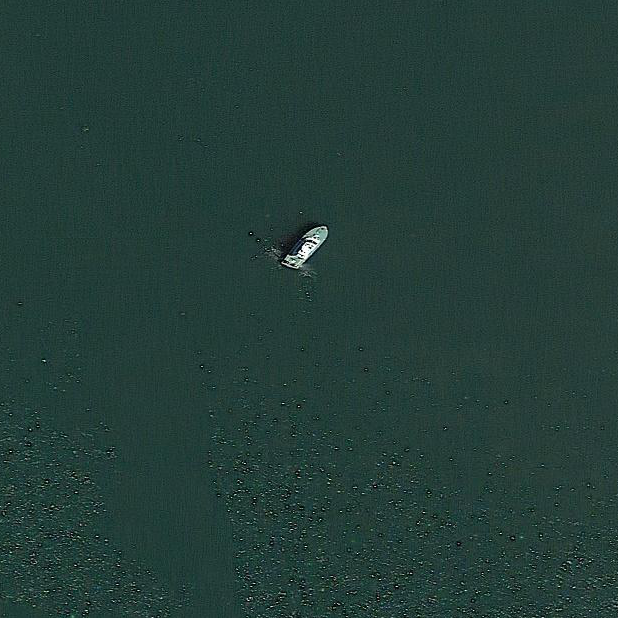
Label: civil